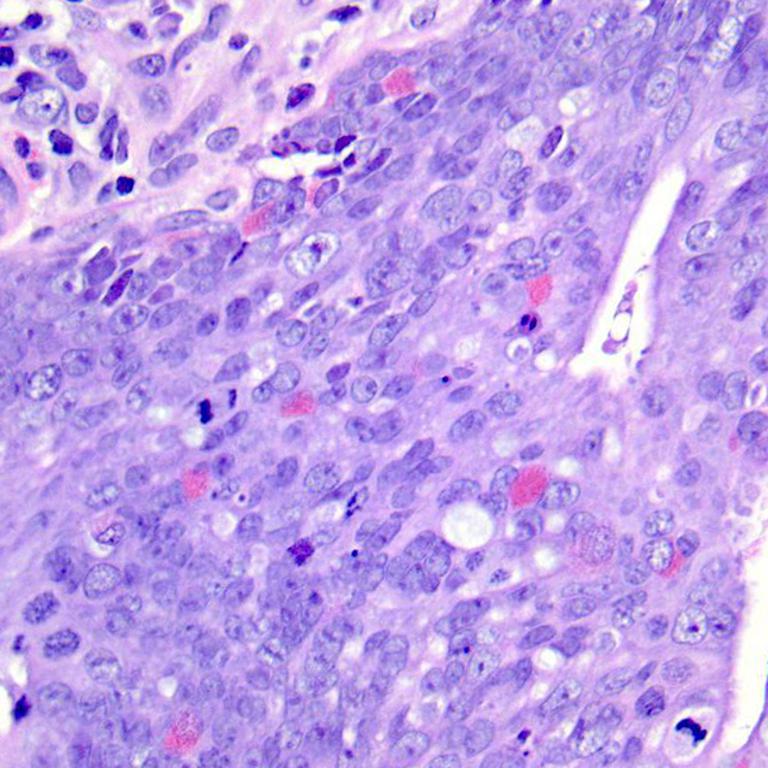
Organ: colon
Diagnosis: adenocarcinomas